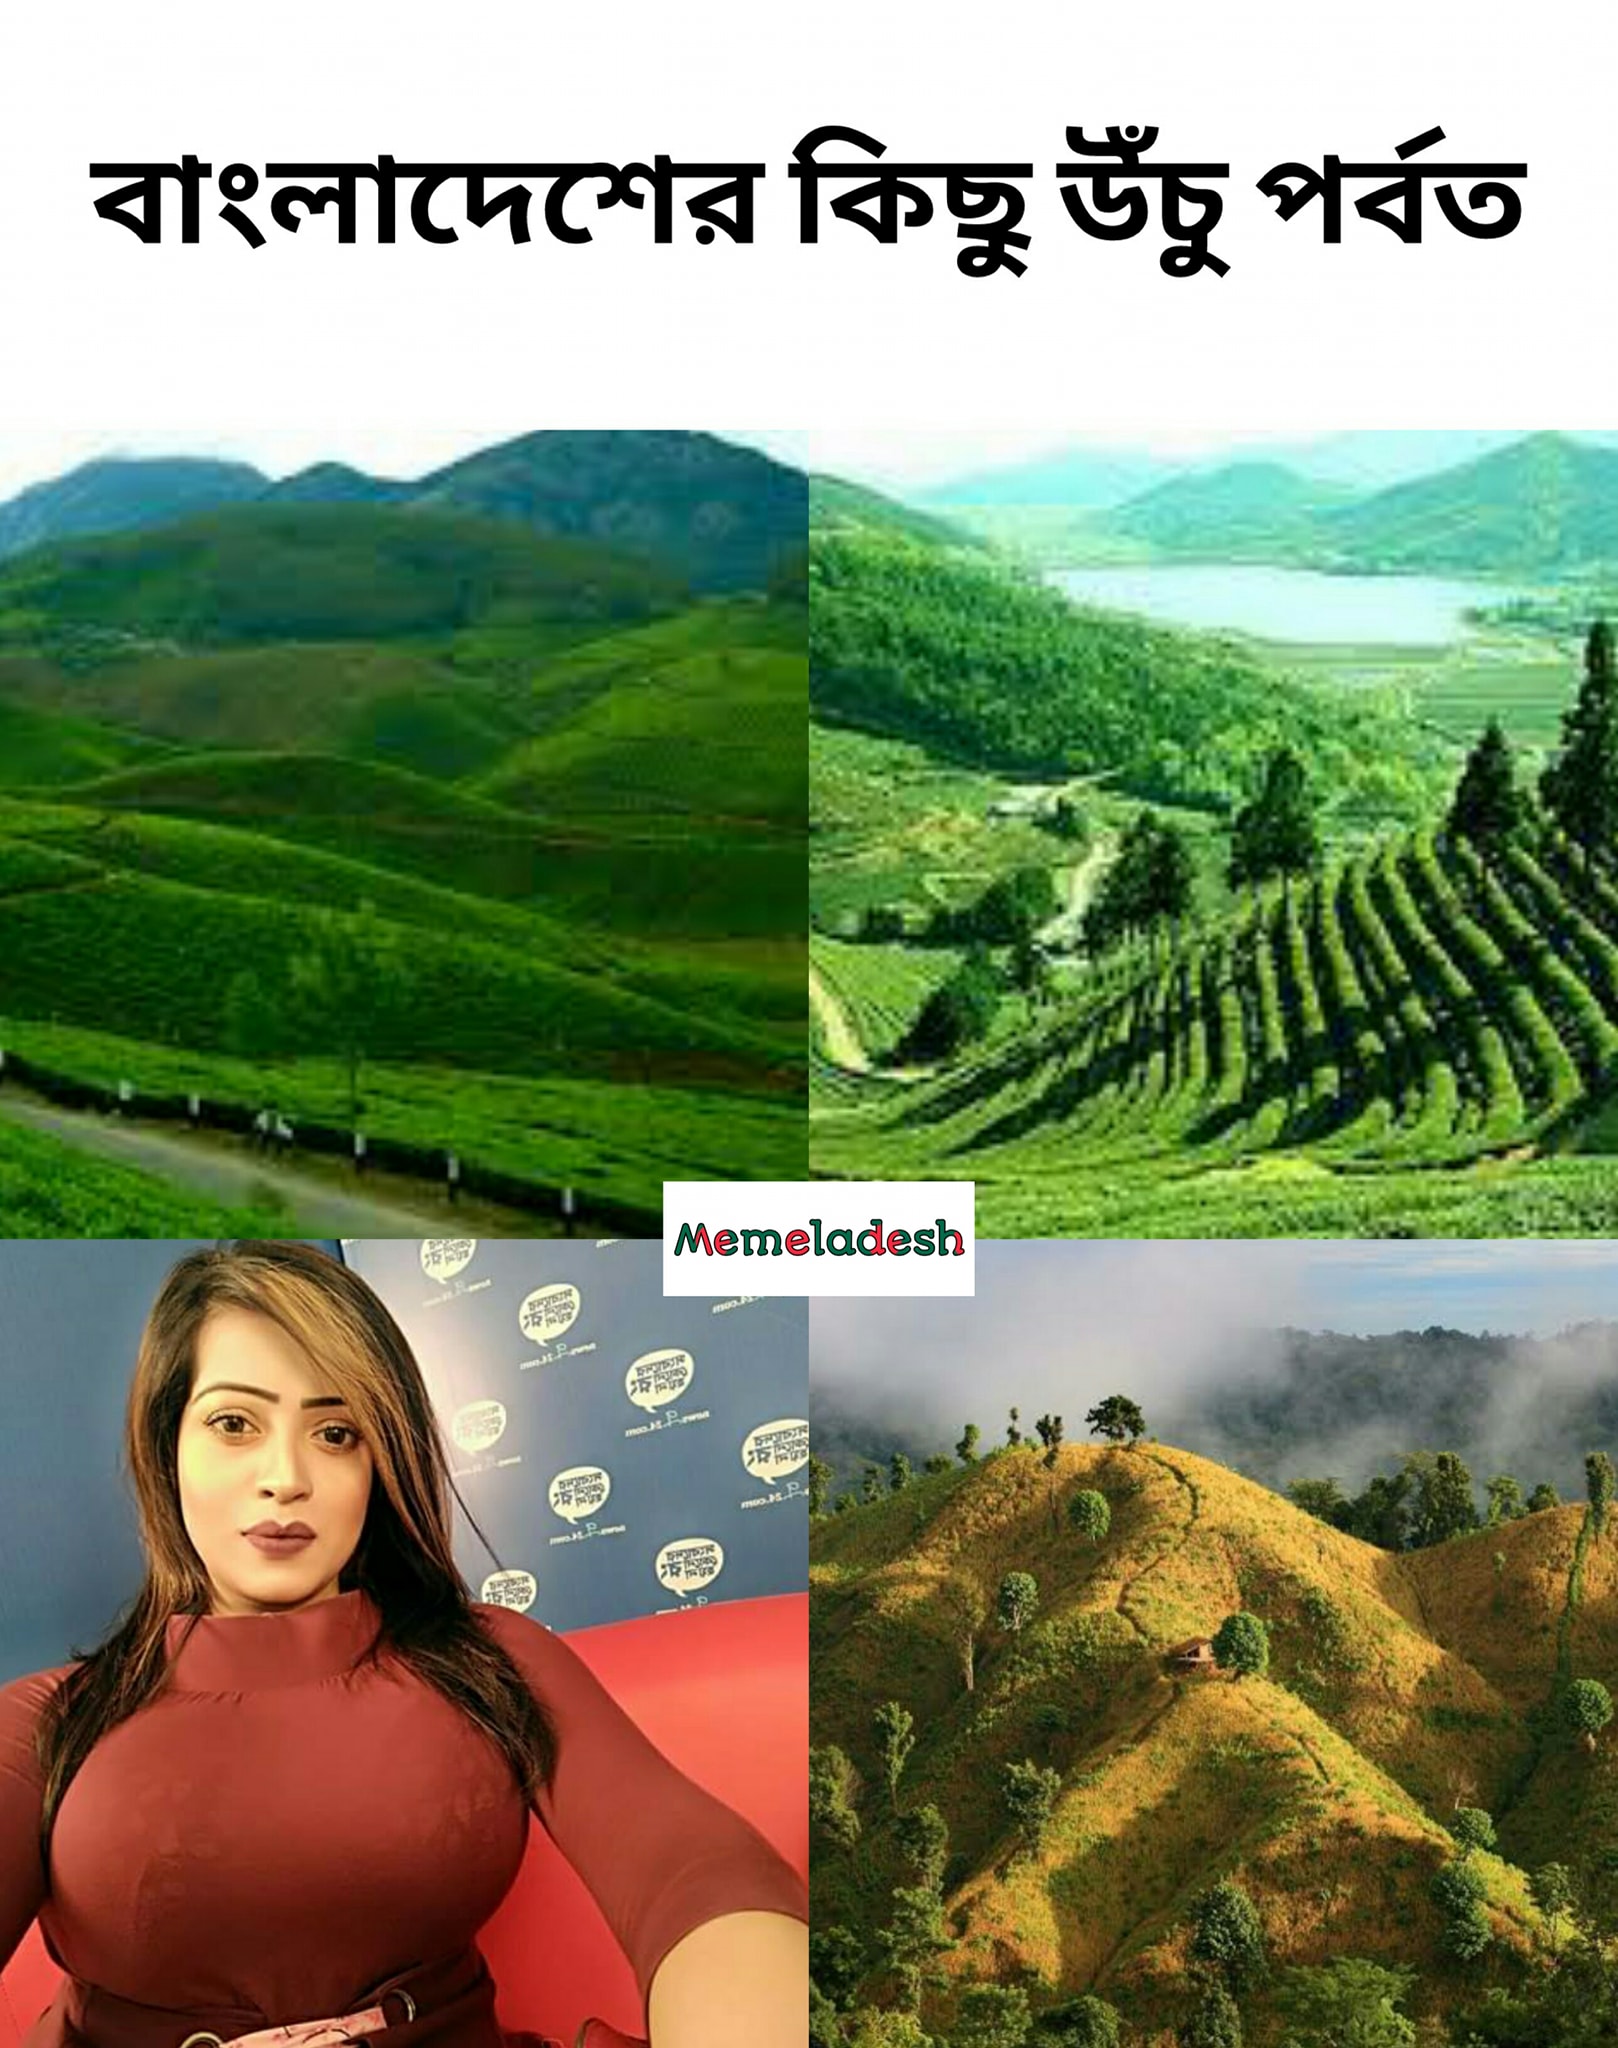
Caption: বাংলাদেশের কিছু উচু পর্বত
Label: hate